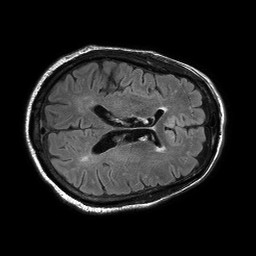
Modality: FLAIR
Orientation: axial
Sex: male
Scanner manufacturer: philips
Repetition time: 11 s
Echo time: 0.125 s